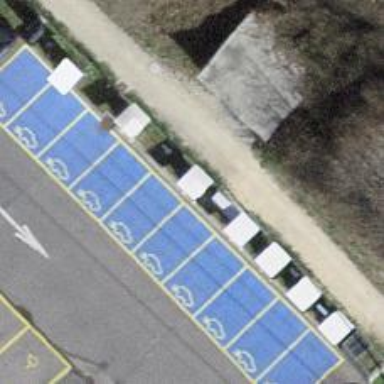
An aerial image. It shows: Charging station.